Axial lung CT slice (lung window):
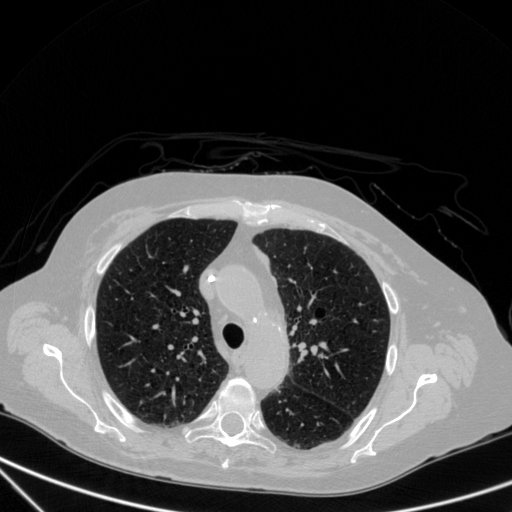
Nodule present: yes
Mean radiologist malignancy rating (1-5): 3.5